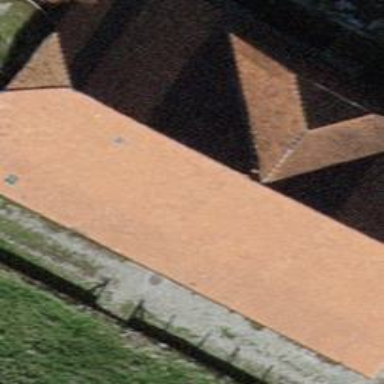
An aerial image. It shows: Stable building.